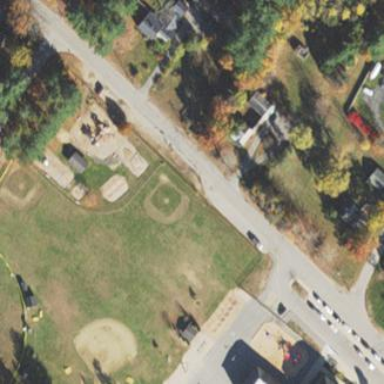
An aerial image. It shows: Playground area for leisure land.